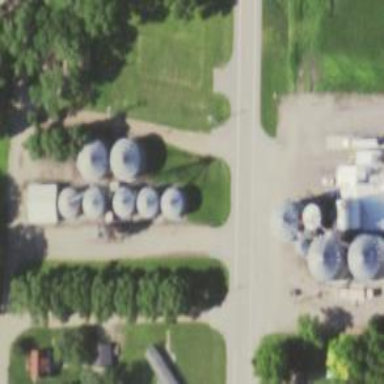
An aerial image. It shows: Silo.